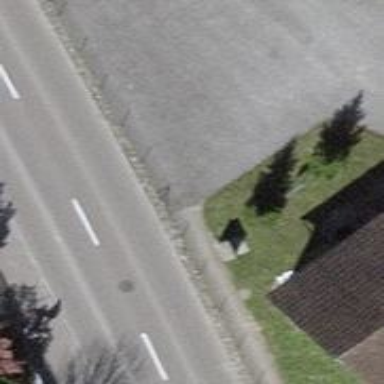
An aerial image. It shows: Sidewalk.